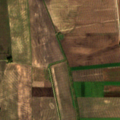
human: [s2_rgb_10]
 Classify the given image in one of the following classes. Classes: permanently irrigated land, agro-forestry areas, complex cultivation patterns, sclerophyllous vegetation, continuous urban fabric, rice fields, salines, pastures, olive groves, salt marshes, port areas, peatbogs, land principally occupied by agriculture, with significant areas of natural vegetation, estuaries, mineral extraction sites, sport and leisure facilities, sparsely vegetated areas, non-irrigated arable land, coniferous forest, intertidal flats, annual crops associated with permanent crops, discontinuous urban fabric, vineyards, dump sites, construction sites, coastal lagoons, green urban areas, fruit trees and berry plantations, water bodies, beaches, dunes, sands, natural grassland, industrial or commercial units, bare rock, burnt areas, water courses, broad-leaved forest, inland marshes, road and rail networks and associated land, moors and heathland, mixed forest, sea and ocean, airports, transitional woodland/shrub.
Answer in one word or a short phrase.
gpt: non-irrigated arable land